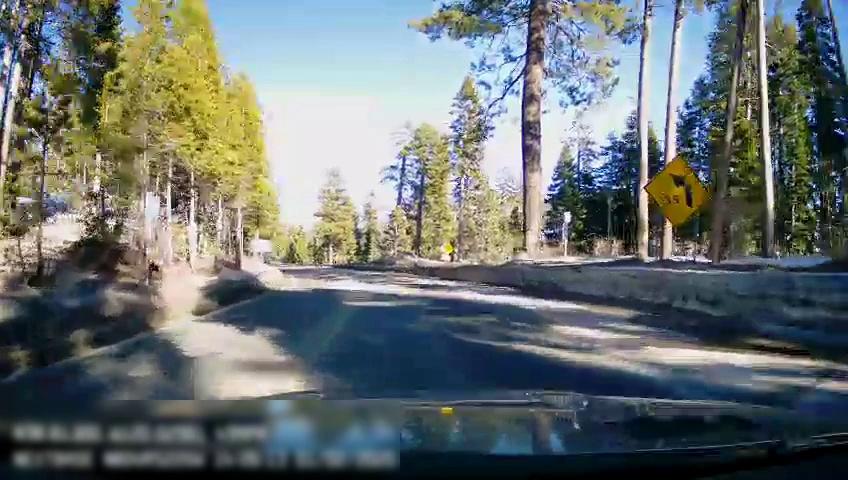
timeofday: Day
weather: Snowy
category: Drivable Space
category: Traffic | Signs
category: Traffic | Signs